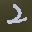
Label: 2